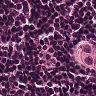
Metastatic tissue present: yes